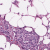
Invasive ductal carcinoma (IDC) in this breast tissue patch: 1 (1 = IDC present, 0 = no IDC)